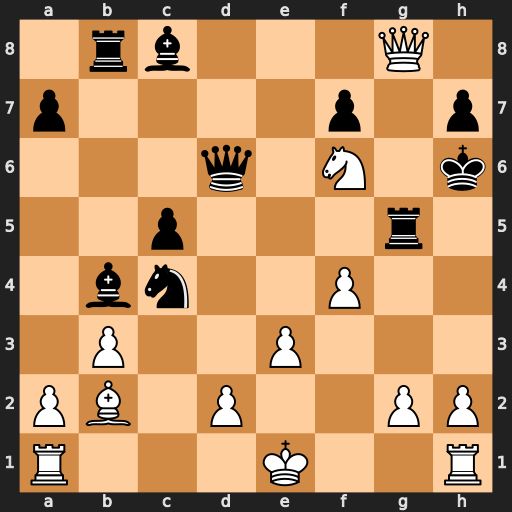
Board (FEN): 1rb3Q1/p4p1p/3q1N1k/2p3r1/1bn2P2/1P2P3/PB1P2PP/R3K2R
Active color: w
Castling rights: KQ
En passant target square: -
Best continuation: Qxg5#